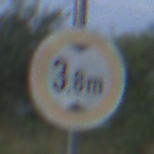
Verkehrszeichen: TatsaechlicheHoehe
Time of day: MorningAfternoon
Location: Outdoor (Nature)
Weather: PartlyCloudy
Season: NotSpecified
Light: Natural